Question: Hi I have made a hello world type of application in PhoneGap. I have index.html in 'www' directory but it is displaying something default home page of phonegap. Please see attached screenshot that it is displaying always.
index.html
'''
<html>
<head>
<meta charset="utf-8" />
<meta name="format-detection" content="telephone=no" />
<meta name="msapplication-tap-highlight" content="no" />
<!-- WARNING: for iOS 7, remove the width=device-width and height=device-height attributes. See https://issues.apache.org/jira/browse/CB-4323 -->
<meta name="viewport" content="user-scalable=no, initial-scale=1, maximum-scale=1, minimum-scale=1, width=device-width, height=device-height, target-densitydpi=device-dpi" />
<link rel="stylesheet" type="text/css" href="css/index.css" />
<title>Hello World</title>
</head>
<body>
<script type="text/javascript" src="cordova.js"></script>
<script type="text/javascript" src="js/index.js"></script>
<script type="text/javascript">
app.initialize();
</script>
<form>
Select your favourite color: <input type="color" name="favcolor">
<br/>
<input type="button" value="SUBMIT" />
</form>
</body>
</html>
'''
But when I run the app in android phone it always display this. I have done 3-4 rebuild complete project but still same.
I am not sure what is going wrong or missing.
Thanks in advance.

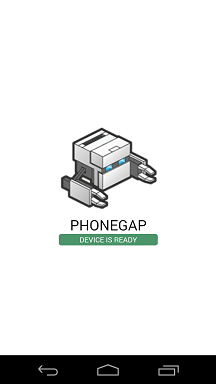
Answer: I think you are making changes to www folder present inside the platforms added.
Try to make changes in the www folder which is present in the root folder of your project and then take a build and it will definitely work.
Check This: